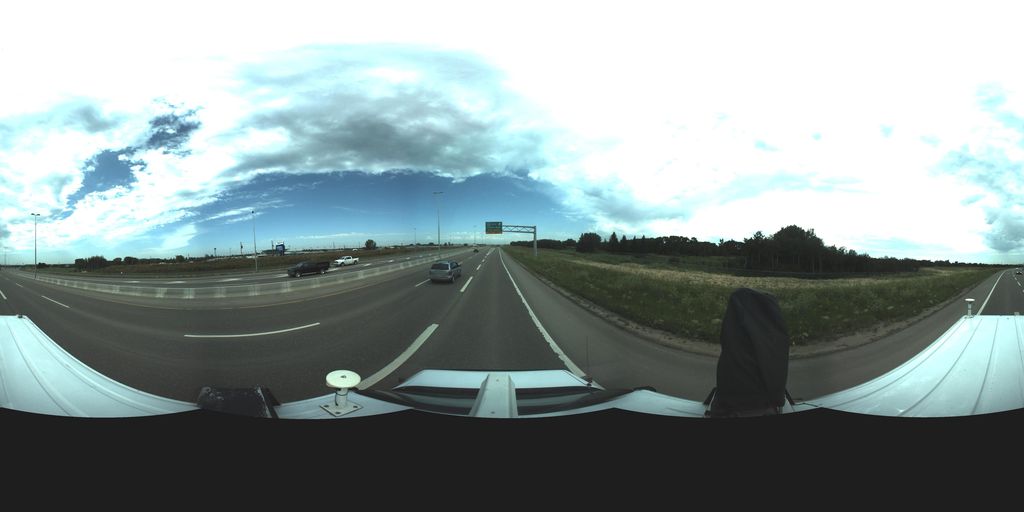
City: saskatoon